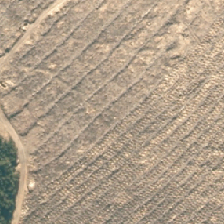
Land cover: harvested_forest